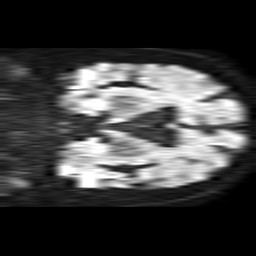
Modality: TRACE
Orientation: coronal
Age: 81
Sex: male
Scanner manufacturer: philips
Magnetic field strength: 1.5 T
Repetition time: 4.6 s
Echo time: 0.08517 s